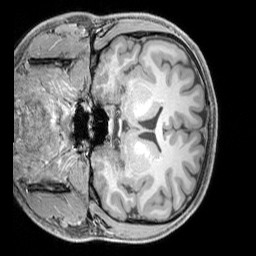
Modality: T1w
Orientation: coronal
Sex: male
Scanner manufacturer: siemens
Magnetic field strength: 3 T
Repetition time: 2.3 s
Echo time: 0.00226 s